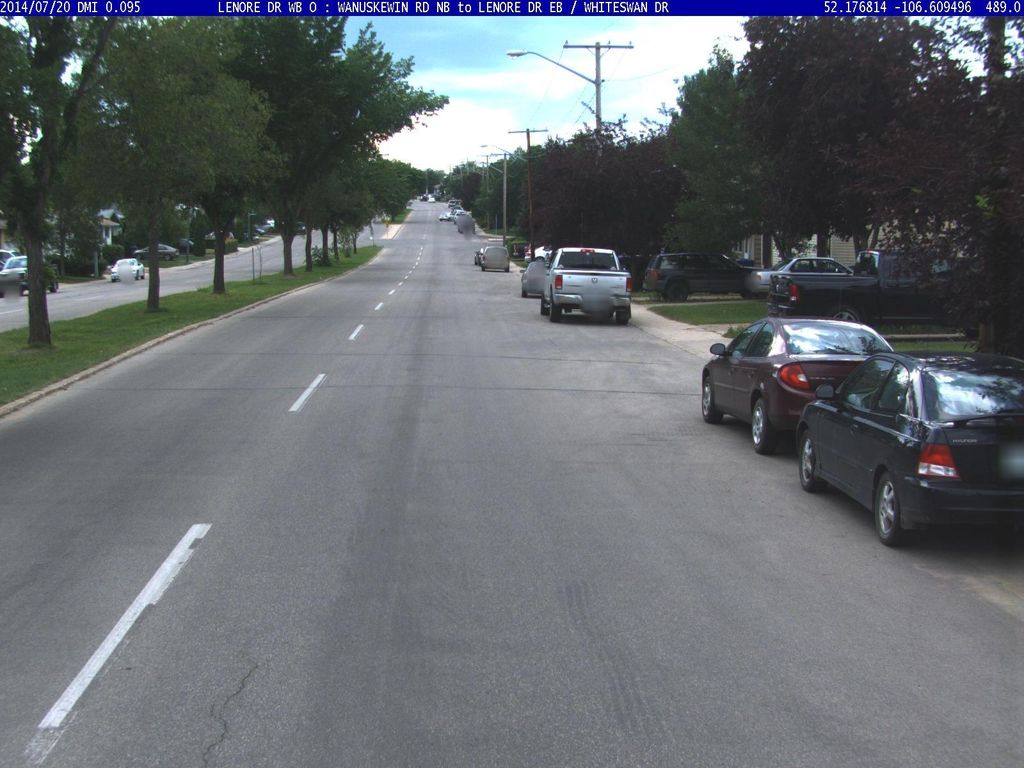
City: saskatoon